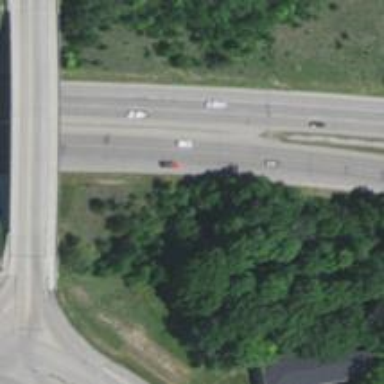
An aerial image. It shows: Trunk highway with expressway features.